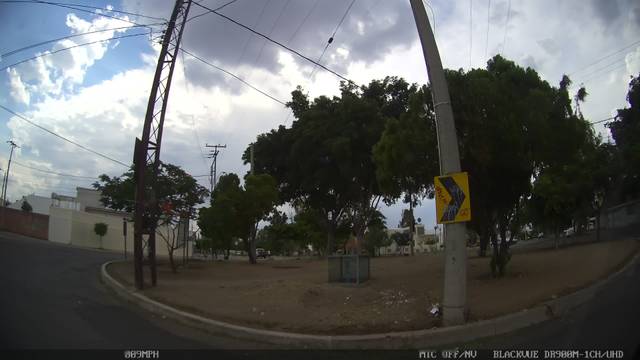
Region: Mexico
Coordinates: 21.103, -101.67